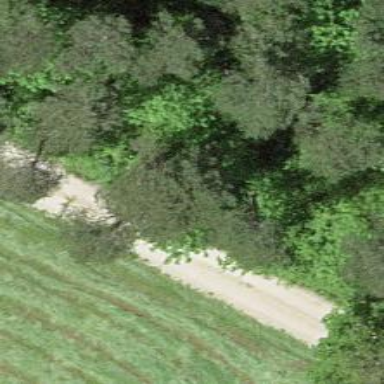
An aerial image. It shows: Gravel track with grade2 quality.